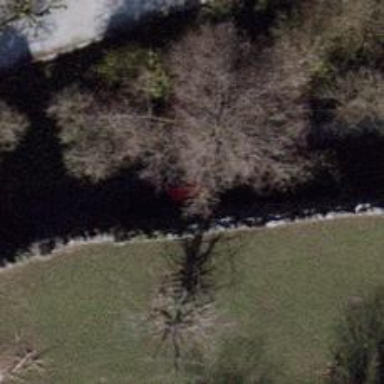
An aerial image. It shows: Red bench.